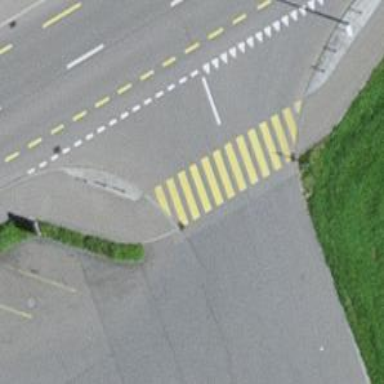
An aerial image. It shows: Asphalt footway with marked zebra crossing.